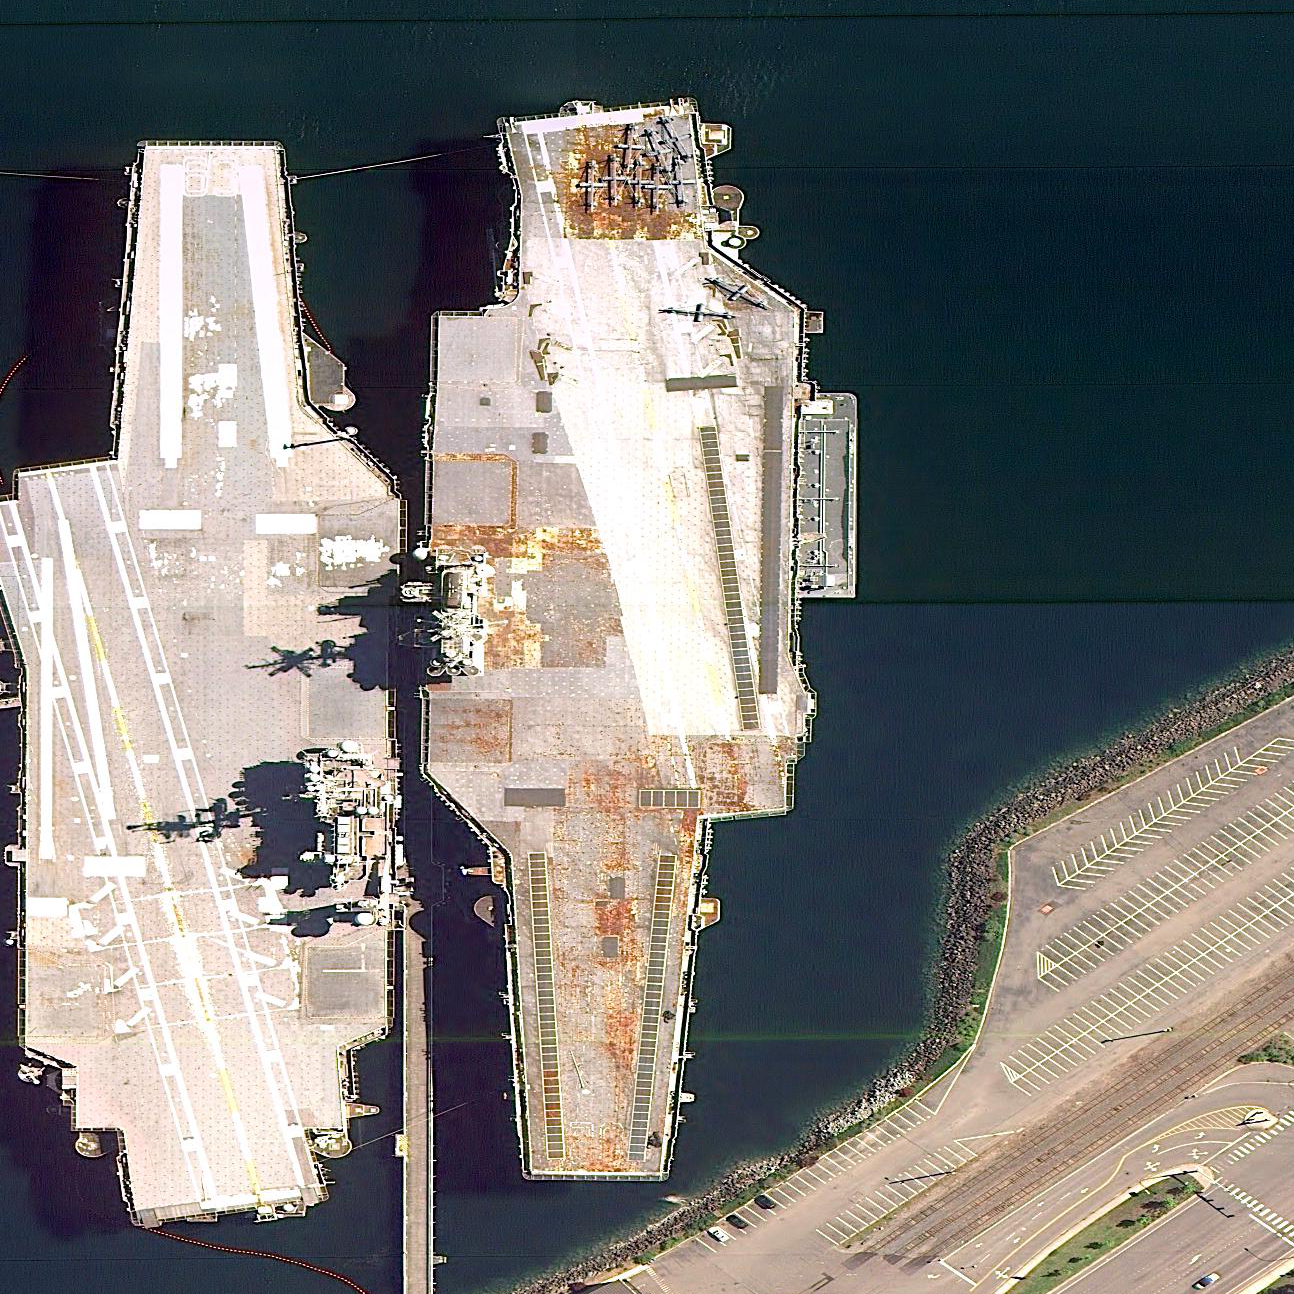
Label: aircraft_carrier